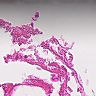
Metastatic tissue present: no